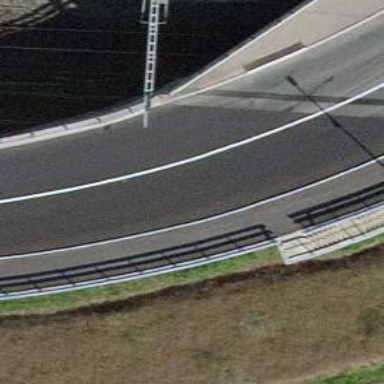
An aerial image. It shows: Road with steps.